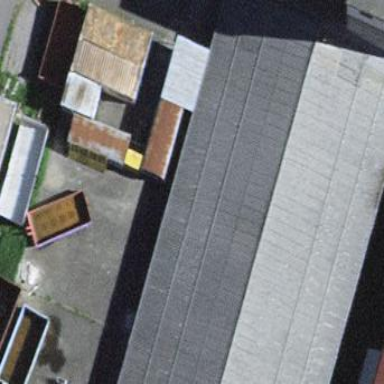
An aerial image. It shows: Industrial building.